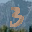
Label: 3